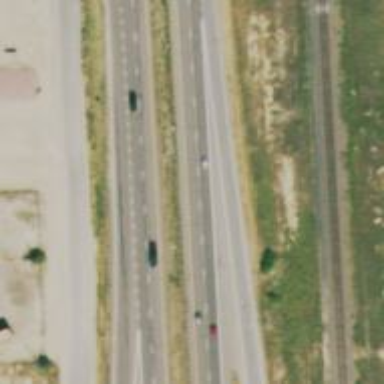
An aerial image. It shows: Motorway junction.